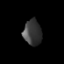
Tissue: prostate
Cell type: Fibroblasts
Senescence score: 0.8221
Nuclear area (px): 452
Mean DAPI intensity: 59.416